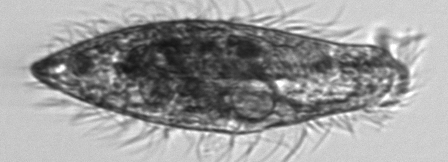
Label: Euplotes_morphotype1